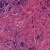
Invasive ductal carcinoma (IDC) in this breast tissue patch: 1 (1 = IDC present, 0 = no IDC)